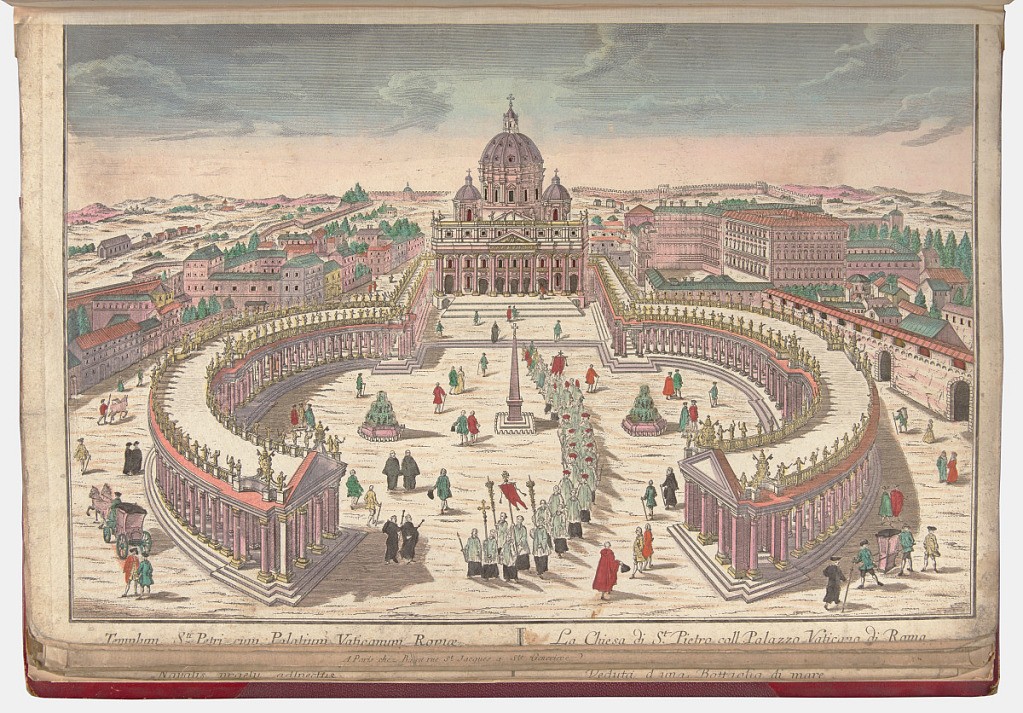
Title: Templum St. Petri cum Palatium Vaticanum Romae (St. Peter's Basilica with the Vatican Palace of Rome)
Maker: Georg Gottfried Winckler, German, 1710 - 1786
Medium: Hand-colored etching on paper; verso: fabric
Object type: Bound print
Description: Perspective view of St. Peter's basilica in Rome. The impressive domed basilica, with the central dome framed by two smaller ones, sits in the middle of the page. In front, a colonnade extends, forming an open circle around St. Peter's Square. A procession of clergymen arcs through the square, around the obelisk and fountain at center. Several buildings and the countryside extend behind the basilica, with a wall traversing the horizon in the distance. Several windows of the main structure and surrounding buildings are cut out, with colored fabric visible through the openings. Printed along bottom margin: Templum St. Petri cum Palatium Vaticanum Romae / La Chiesa di St. Pietro coll Palazzo Vaticana di Roma

Verso: Patches of colored fabric. Two labels are adhered to the verso, the bottom one providing titles for a different print. Top printed label: L'Église de Saint Pierre avec le Palais du Pape a Rome. / Georg. Gottfr: Winckler. Sculps. / Med: Folo. No. 17. / Cum Priv.; Bottom label: Vue de l'Eglise de S. Jean de Lateran, a Rome. / Gesicht der Kirche S. Iohanis von Lateran, zu Rom. / Median Folo. No. 17. / Cum Gratia etPrivilegio Sac: Caes: Majestatis. / Georg Bathasar Probst, excud. A.V.